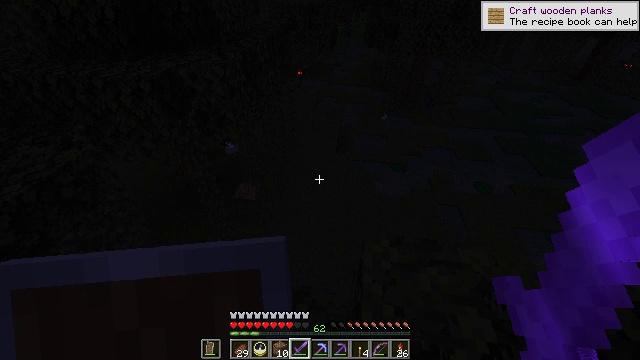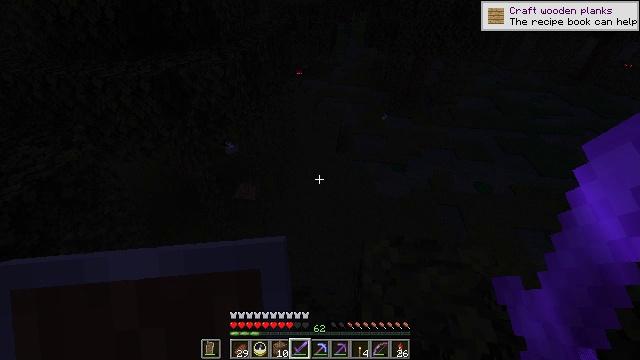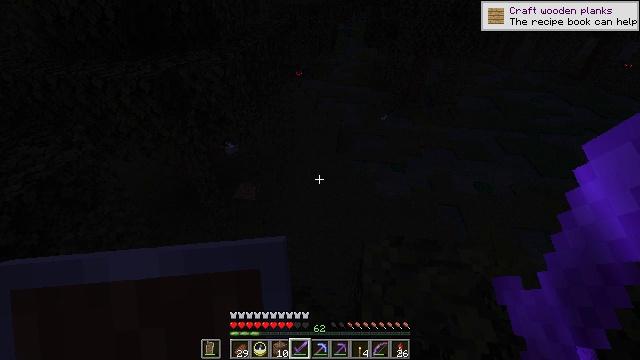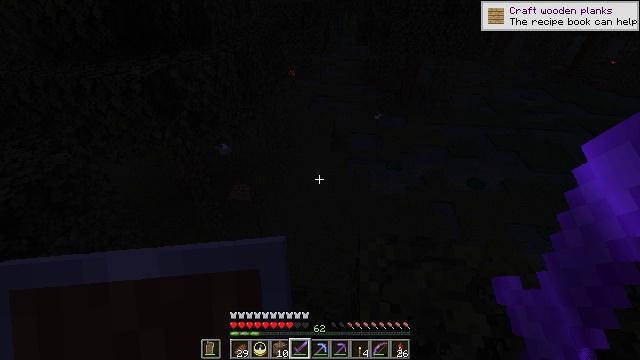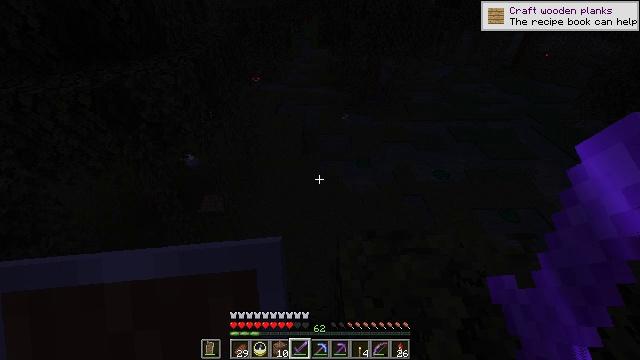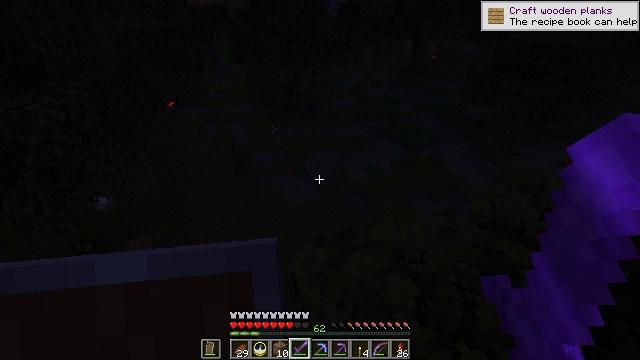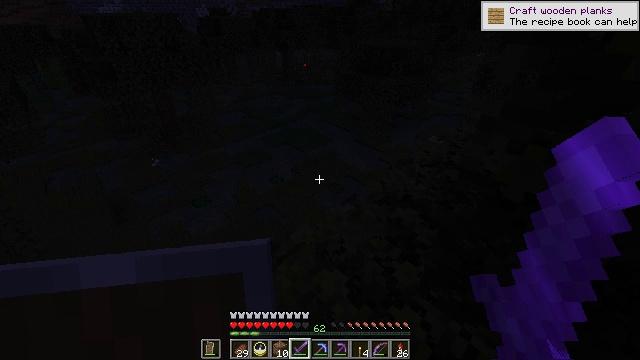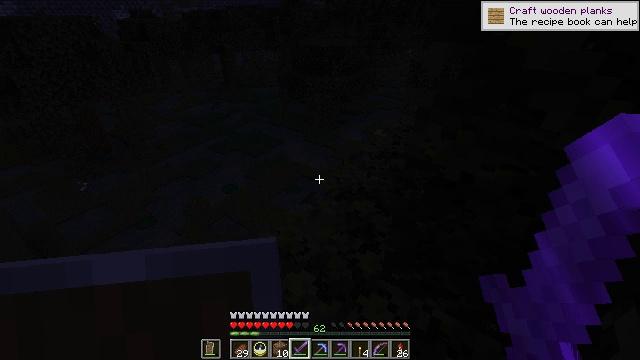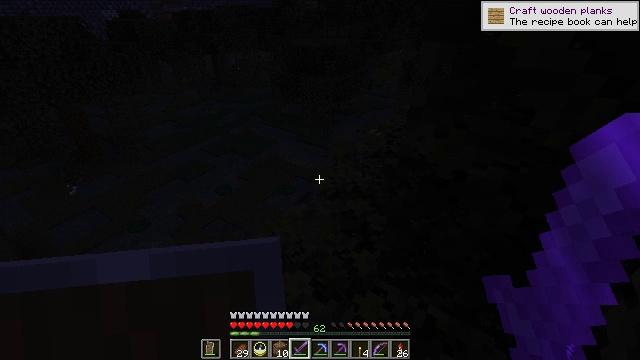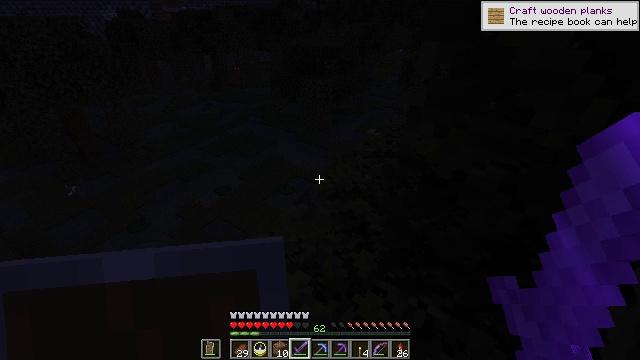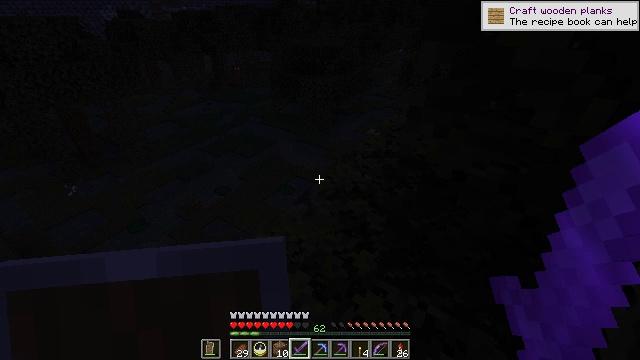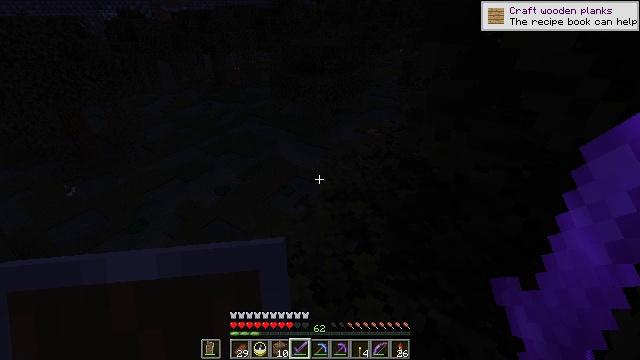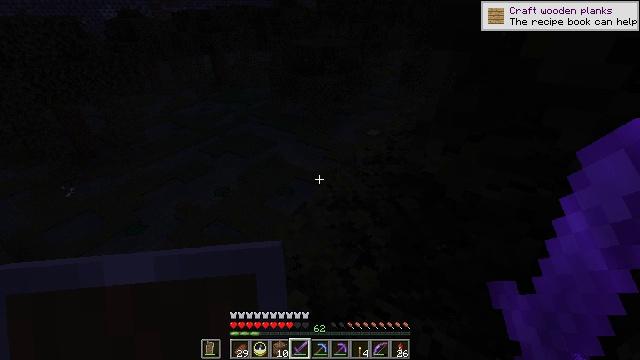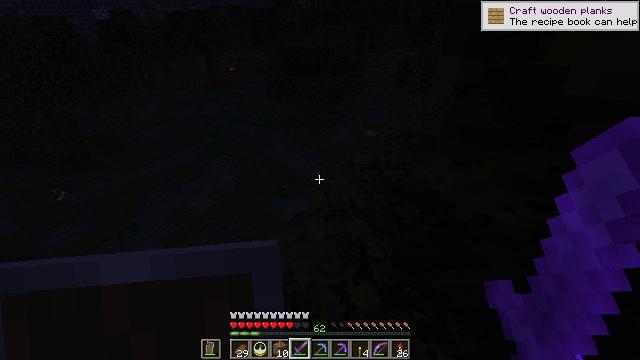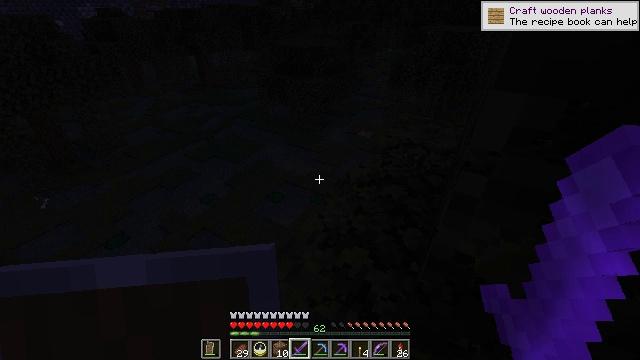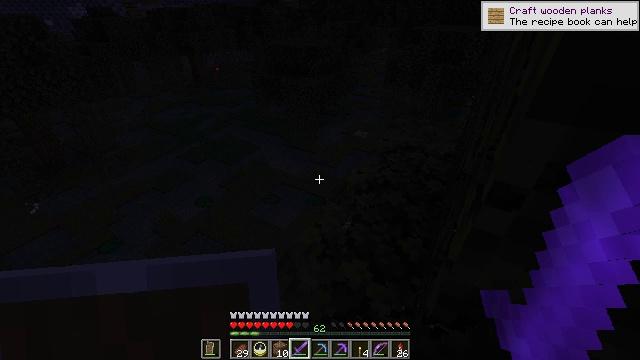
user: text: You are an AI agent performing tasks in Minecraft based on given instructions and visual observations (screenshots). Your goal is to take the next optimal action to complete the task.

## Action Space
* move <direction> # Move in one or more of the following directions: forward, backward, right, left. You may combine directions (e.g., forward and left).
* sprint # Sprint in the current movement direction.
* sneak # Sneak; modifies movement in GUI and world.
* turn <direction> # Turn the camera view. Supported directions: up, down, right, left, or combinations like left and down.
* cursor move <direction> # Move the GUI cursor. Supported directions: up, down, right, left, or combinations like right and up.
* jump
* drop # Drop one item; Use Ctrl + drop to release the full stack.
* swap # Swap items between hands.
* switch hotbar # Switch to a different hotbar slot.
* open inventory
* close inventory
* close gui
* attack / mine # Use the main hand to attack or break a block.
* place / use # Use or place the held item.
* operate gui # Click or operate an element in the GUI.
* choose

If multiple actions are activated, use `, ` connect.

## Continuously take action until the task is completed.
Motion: motion action
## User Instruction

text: Hunt mobs.
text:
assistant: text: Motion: no_op
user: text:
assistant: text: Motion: no_op
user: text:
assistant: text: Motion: turn right
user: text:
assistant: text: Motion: turn right
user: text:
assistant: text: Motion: turn right and up
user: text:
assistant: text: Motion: turn right and up
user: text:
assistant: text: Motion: turn right
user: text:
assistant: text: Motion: turn right
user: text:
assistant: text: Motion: no_op
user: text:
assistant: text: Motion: no_op
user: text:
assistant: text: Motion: move forward
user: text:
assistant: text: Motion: move forward
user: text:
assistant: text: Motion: move forward
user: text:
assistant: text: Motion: move forward, turn right
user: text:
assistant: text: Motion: move forward, turn right
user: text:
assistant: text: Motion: move forward
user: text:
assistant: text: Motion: no_op
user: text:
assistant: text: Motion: turn right
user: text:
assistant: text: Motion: turn right
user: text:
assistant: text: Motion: turn right
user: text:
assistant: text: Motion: turn right
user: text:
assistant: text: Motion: turn right
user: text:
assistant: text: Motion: move forward, turn right
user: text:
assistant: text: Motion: move forward, turn right
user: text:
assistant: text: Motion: move forward, turn right
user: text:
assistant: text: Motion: move forward, turn right
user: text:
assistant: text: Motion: move forward, turn right
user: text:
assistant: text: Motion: move forward
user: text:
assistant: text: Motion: move forward
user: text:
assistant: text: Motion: move forward